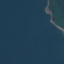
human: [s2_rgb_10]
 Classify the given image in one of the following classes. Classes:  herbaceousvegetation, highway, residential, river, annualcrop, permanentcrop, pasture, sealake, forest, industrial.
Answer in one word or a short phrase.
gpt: SeaLake